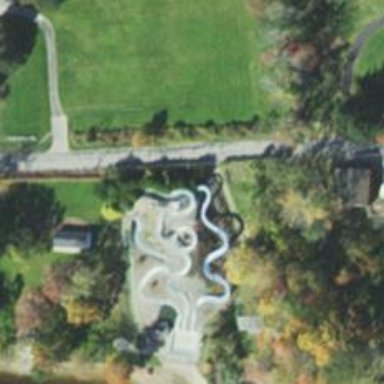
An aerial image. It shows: Water slide attraction.